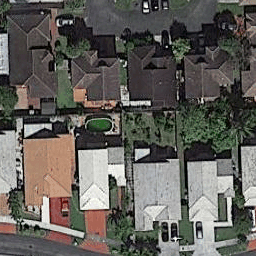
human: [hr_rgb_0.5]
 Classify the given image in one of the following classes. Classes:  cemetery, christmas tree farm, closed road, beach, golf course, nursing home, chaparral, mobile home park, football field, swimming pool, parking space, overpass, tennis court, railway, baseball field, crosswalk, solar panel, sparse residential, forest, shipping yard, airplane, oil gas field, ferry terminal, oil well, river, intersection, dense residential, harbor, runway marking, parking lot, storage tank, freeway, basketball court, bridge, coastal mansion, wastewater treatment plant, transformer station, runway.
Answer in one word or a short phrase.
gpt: dense residential